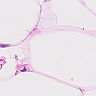
Metastatic tissue present: no